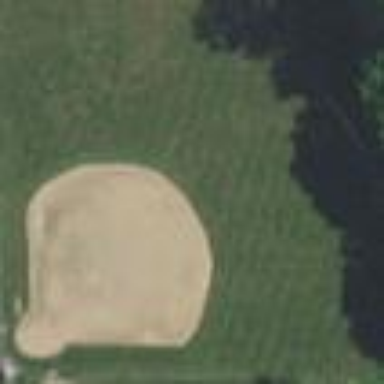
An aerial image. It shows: Baseball pitch for leisure land.